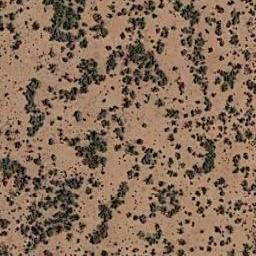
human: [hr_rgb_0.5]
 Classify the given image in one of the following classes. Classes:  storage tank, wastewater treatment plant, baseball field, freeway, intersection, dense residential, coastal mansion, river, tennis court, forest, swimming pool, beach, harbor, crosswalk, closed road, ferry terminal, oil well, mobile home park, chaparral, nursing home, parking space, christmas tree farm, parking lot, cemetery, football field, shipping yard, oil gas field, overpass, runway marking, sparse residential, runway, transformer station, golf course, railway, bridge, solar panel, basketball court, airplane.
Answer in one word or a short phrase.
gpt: chaparral